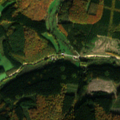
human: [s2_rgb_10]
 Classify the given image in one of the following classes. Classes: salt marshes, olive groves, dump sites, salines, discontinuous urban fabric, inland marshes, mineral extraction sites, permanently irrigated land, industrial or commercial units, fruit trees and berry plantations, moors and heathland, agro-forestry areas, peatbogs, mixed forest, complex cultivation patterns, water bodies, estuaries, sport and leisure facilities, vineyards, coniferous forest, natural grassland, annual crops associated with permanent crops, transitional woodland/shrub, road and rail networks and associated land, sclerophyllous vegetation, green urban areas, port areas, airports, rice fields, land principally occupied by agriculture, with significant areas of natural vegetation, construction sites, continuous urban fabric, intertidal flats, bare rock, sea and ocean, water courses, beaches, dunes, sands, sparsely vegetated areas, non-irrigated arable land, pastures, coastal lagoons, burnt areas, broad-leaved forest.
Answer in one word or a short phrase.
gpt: pastures, land principally occupied by agriculture, with significant areas of natural vegetation, coniferous forest, mixed forest